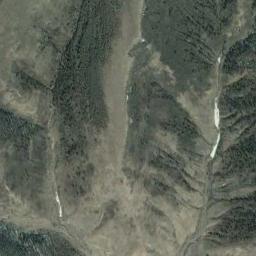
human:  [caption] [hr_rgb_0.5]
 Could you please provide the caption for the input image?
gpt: There are many terraces and mountain trails on this mountain .

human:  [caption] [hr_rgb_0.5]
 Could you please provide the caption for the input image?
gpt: The folded mountain consists of some ridges and valleys and is covered with some vegetation .

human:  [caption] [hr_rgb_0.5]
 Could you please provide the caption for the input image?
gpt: Many trees are on the mountain .

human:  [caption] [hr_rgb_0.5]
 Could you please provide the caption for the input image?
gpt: The mountain is full of black soil .

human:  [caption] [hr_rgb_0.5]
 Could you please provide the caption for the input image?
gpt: There are some green mosses on the mountain .